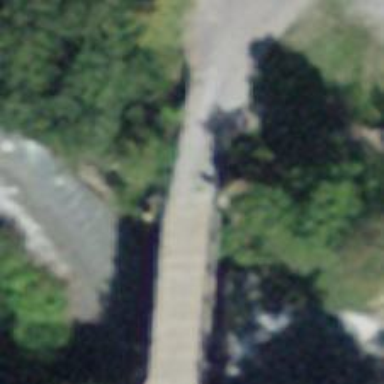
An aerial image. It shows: Track road with grade4 bridge.